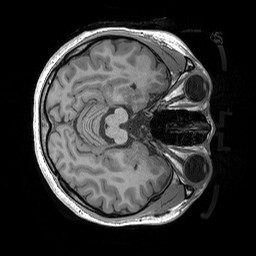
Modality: T1w
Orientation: axial
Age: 21